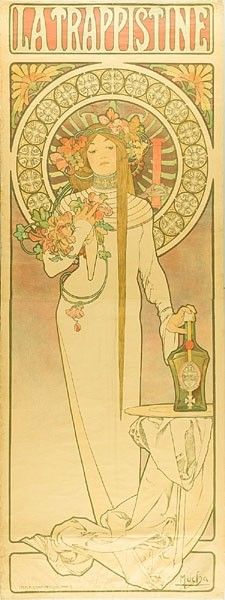
Titel: La Trappistine
Künstler: Alfons Mucha
Standort: Hamburg
Institution: Museum für Kunst und Gewerbe Hamburg
Schlagwörter: blumen, frau, tisch, flasche, haarschmuck, figur, vase, papier, jugendstil, druckgraphik, lithographie, druckgrafik, lithografie, plakat, kopfschmuck, art nouveau, plakate, weiblichkeit, haarlocke, teilen, stile liberty, haarmode, reproduktionen, druckerzeugnisse, bildwerke, pflanzenornamente, stile floreale, gefäß, angewandte und bildende kunst, hessische systematik, behälter, blüte, frisurenmode, wirtschaftswerbung, produktwerbung, reklameplakate, likör, kräuterlikör